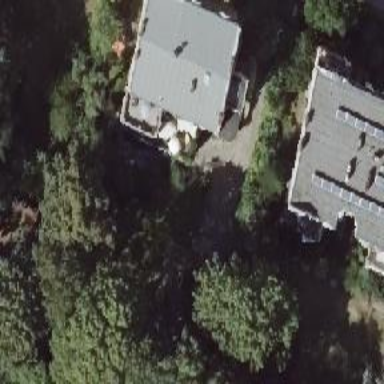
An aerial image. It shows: House with double saltbox roof shape.